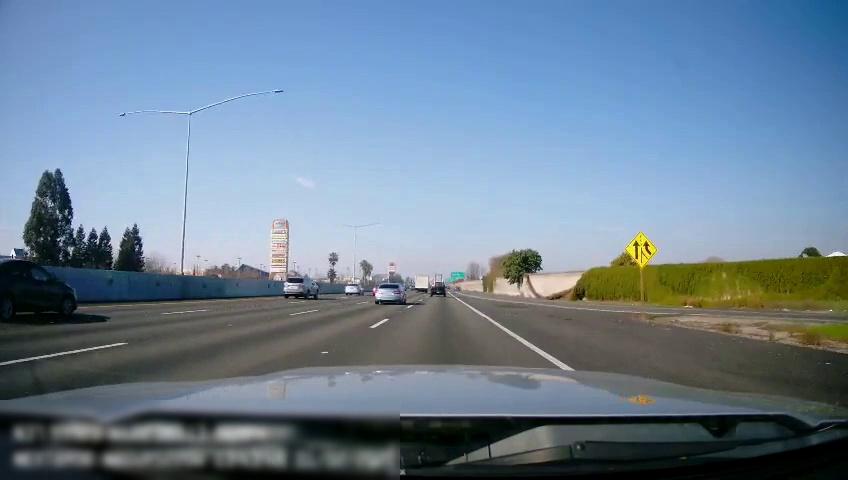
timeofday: Day
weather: Sunny
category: Drivable Space
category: Vehicles | Car
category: Vehicles | Car
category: Vehicles | Truck
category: Vehicles | Truck
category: Vehicles | SUV
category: Vehicles | SUV
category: Lanes | Alternate Lane
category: Lanes | Current Lane
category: Lanes | Current Lane
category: Lanes | Alternate Lane
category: Lanes | Alternate Lane
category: Lanes | Alternate Lane
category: Traffic | Signs